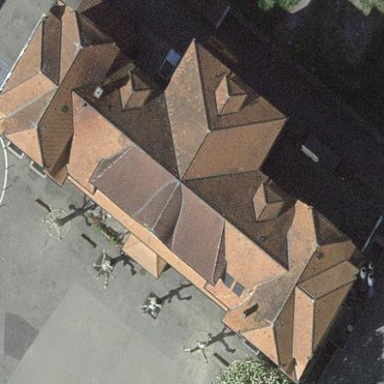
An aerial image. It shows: School building.